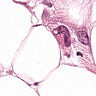
Metastatic tissue present: yes